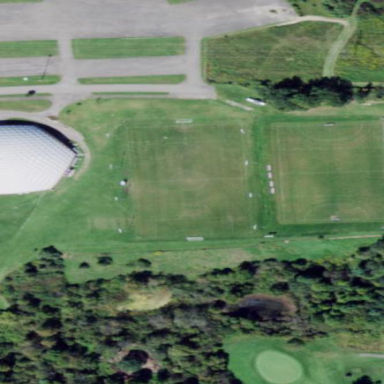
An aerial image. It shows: Soccer pitch designated for leisure and sports activities.